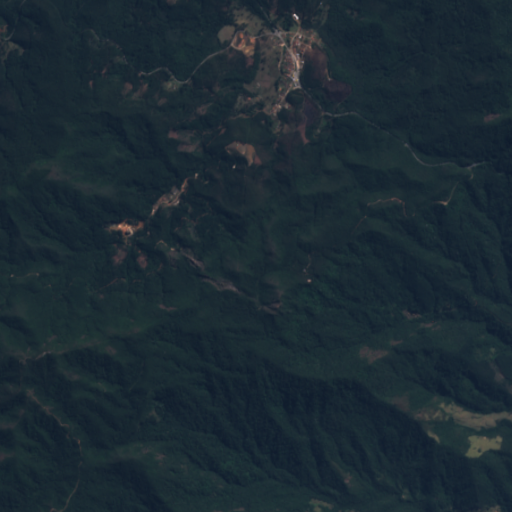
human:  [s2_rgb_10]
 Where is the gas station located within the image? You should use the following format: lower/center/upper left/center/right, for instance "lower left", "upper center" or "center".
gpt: The gas station is located in the upper center of the image.
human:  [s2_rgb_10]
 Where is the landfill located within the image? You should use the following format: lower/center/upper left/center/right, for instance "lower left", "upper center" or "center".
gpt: There is no landfill in the image.